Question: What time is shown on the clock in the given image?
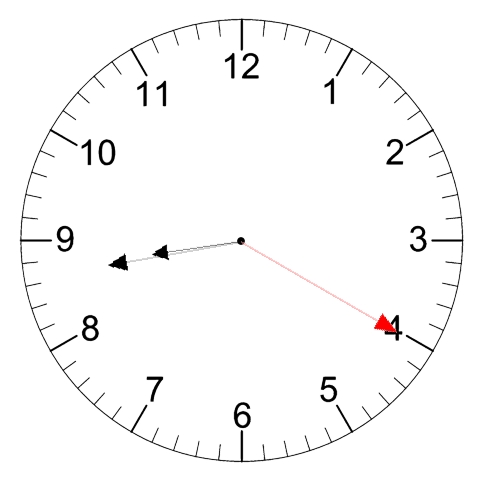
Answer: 08:43:20